Interaction volume radius: 10 \u00c5
Interaction volume height: 30 \u00c5
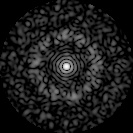
Disorder parameter: 0.8357